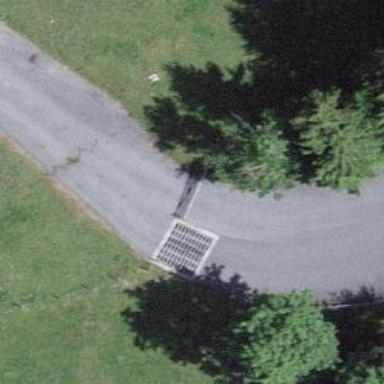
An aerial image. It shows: Cattle grid barrier.